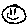
Label: smiley face